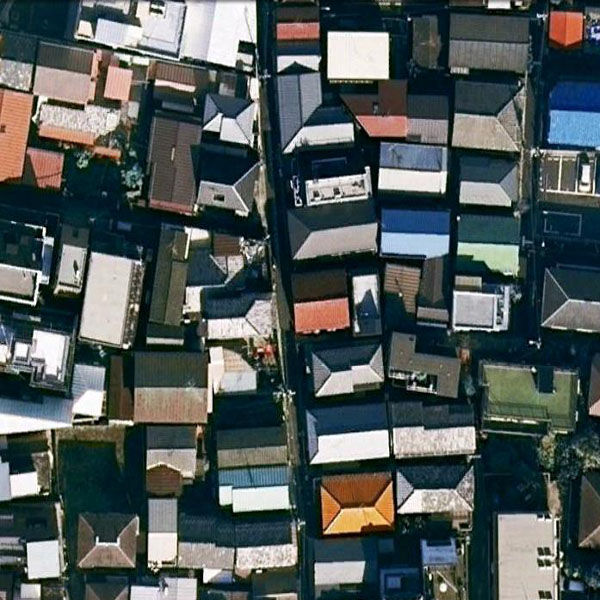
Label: Residential